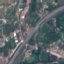
Label: Highway